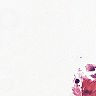
Metastatic tissue present: no